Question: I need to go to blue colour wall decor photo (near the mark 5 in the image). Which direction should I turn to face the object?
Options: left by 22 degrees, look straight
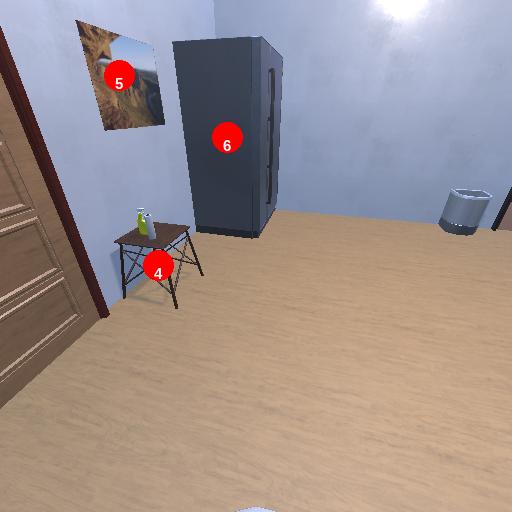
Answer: left by 22 degrees